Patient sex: M
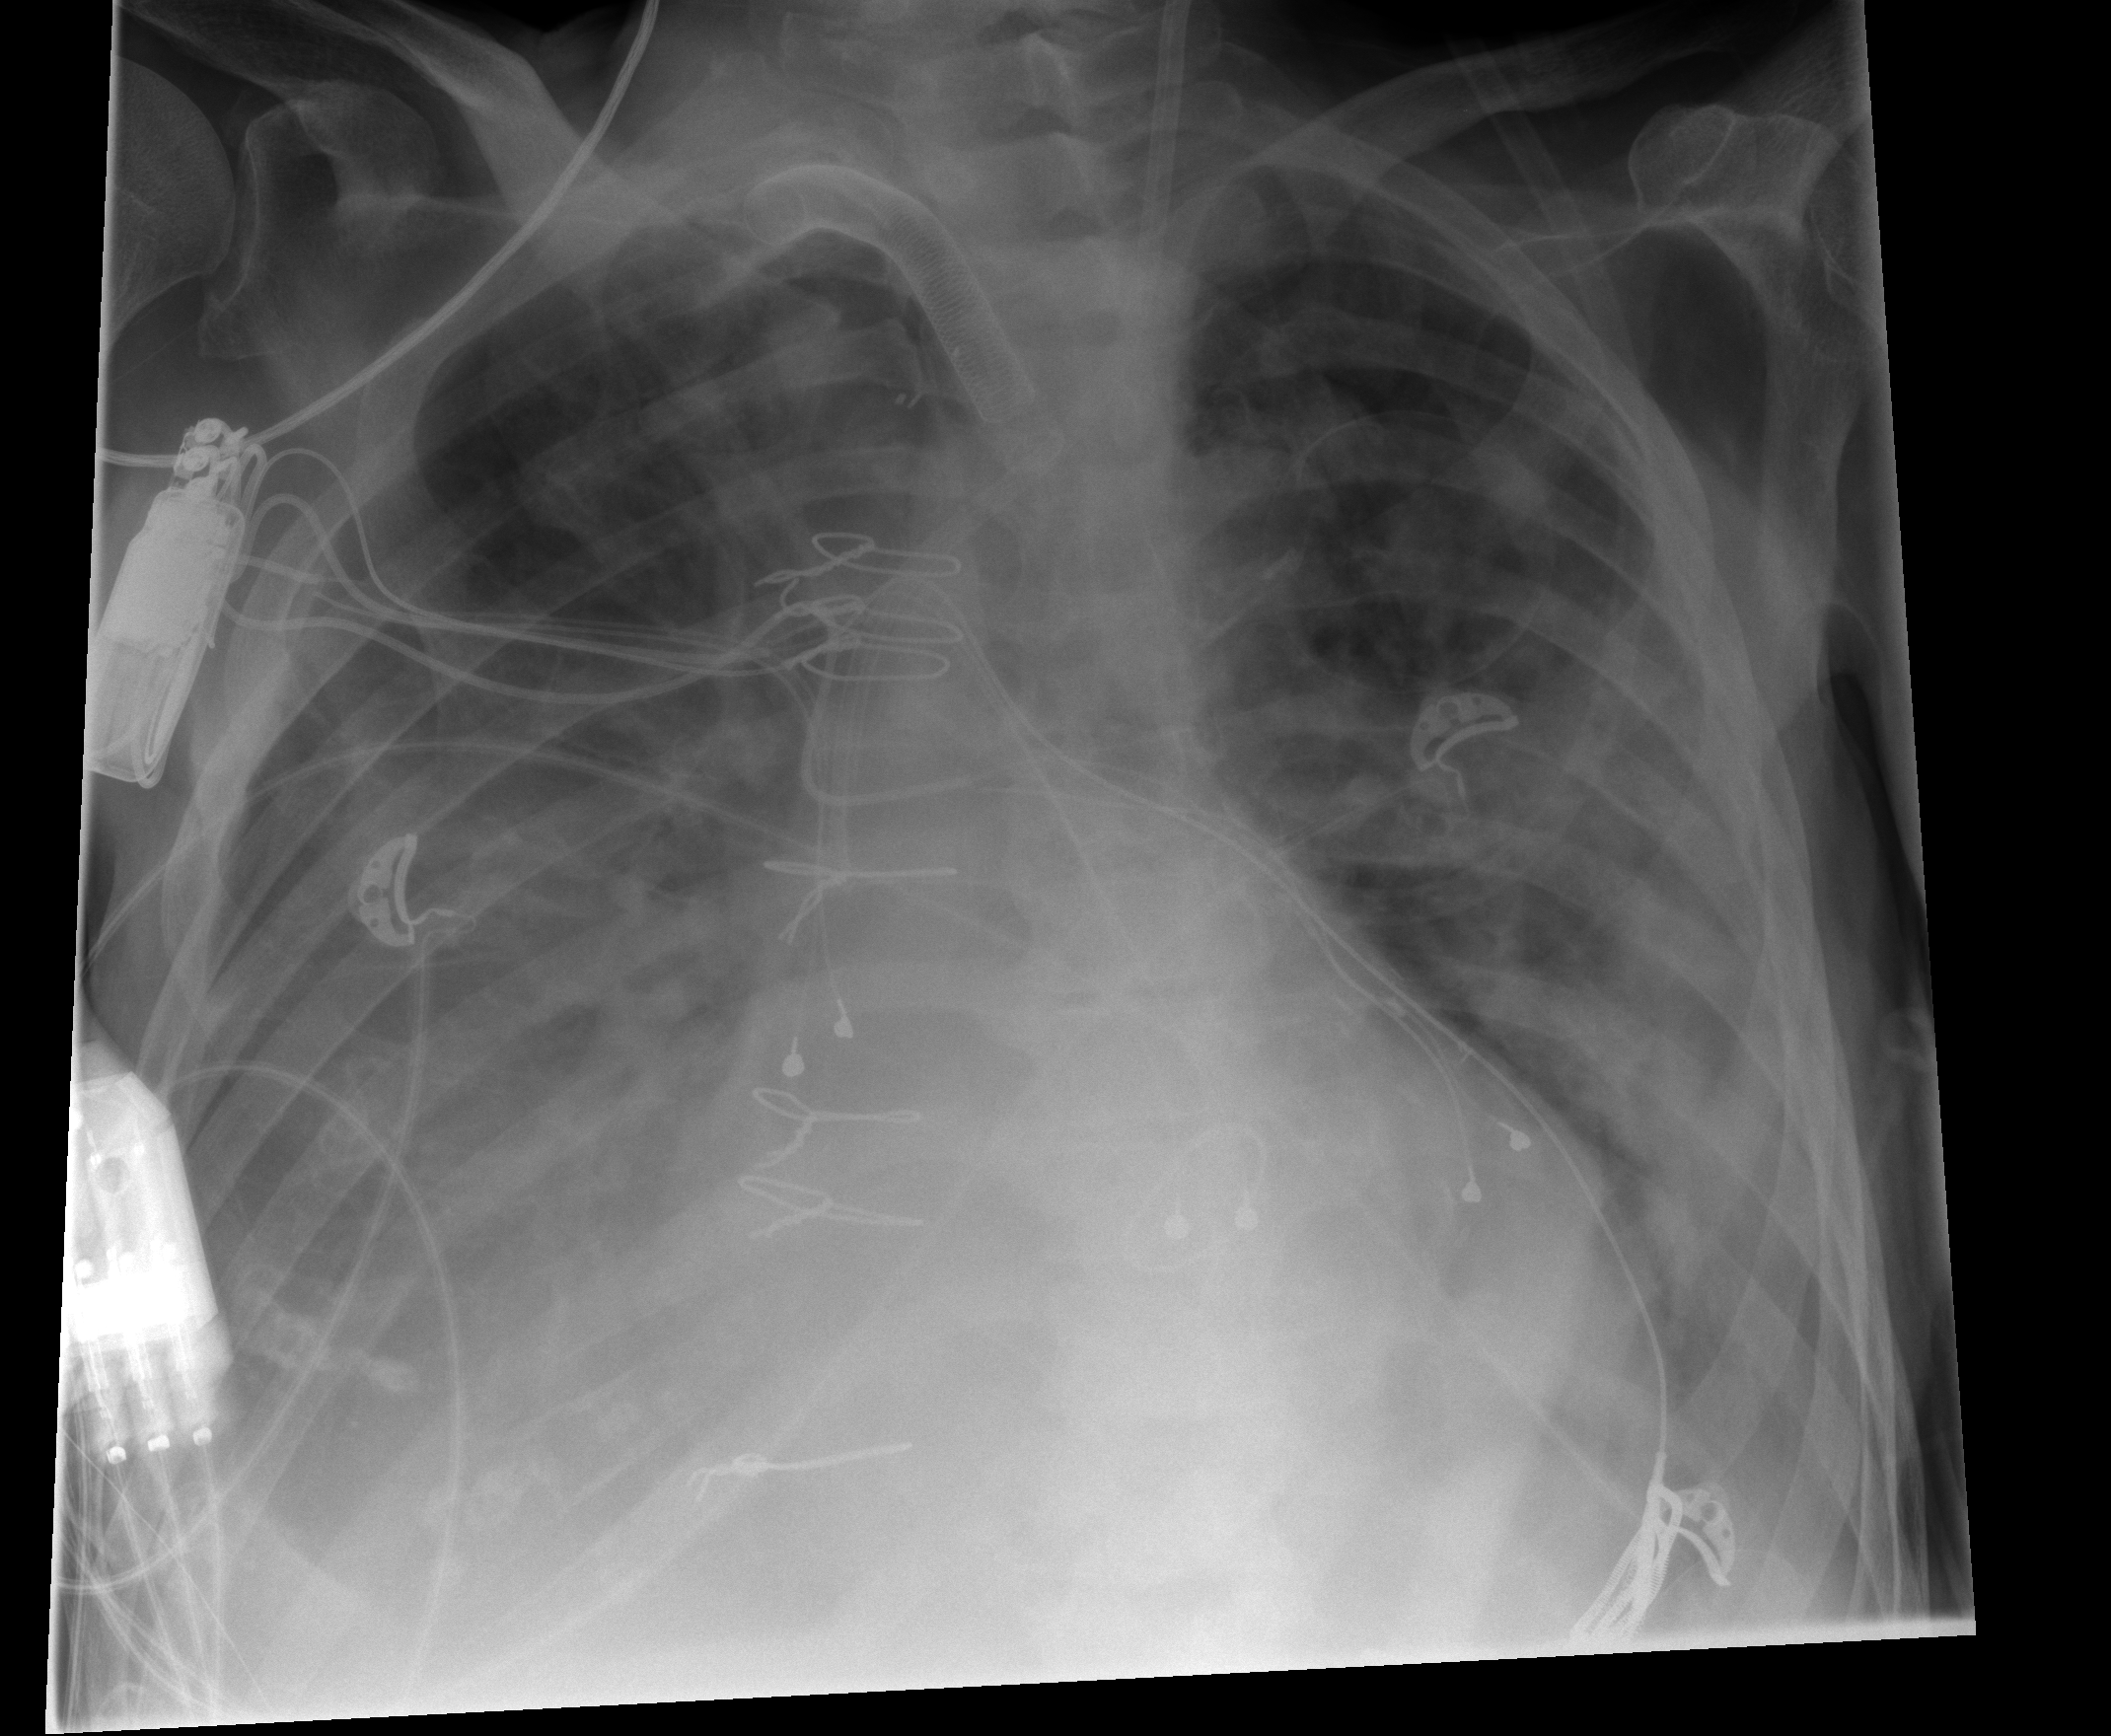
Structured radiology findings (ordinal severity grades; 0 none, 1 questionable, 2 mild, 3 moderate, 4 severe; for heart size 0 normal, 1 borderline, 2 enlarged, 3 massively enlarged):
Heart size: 2
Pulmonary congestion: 2
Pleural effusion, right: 2
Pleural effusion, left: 2
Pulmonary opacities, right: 2
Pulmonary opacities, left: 2
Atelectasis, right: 2
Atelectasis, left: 2